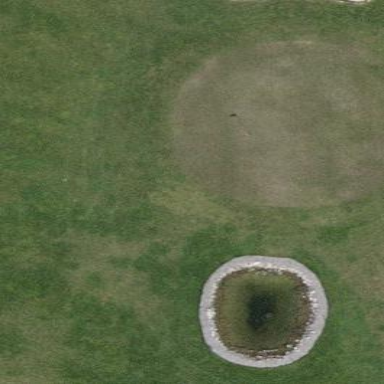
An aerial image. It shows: Golf green.